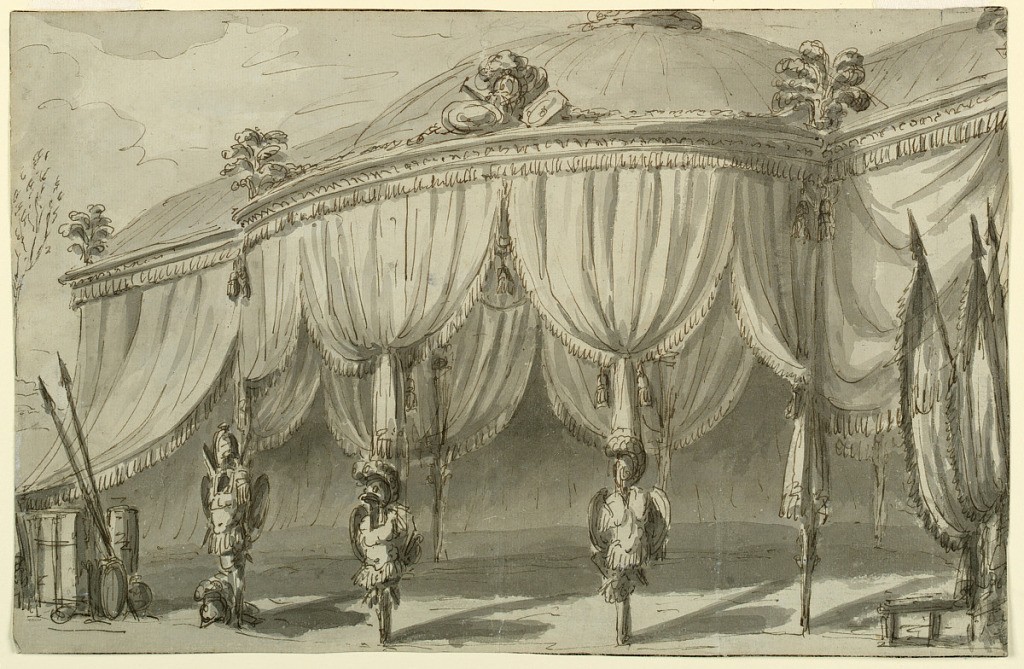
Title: Stage Design, A Pavilion with Trophies of War
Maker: Giuseppe Barberi, Italian, 1746–1809
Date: ca. 1820
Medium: Pen and brown ink, brush and gray wash, slight traces of black chalk on blue-white laid paper
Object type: Drawing
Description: Horizontal rectangle. Stage design for a pavilion with broad quatrefoil plan. The three central parts at the front are decorated with war trophies, possibly the armor of enemies. At left is a group of weapons, including spears and shields. At right a group of colored banners. Above the entablature, in the center, is a trophy and in the corners bunches of feathers.